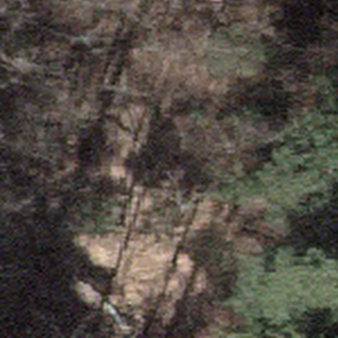
Label: other